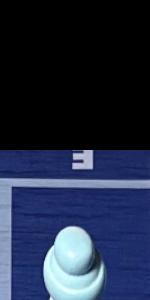
Label: Empty